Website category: sports
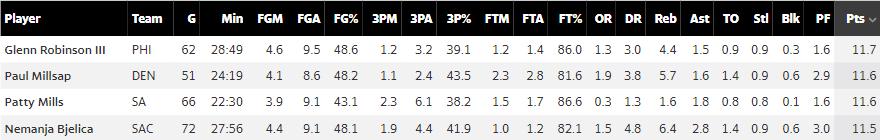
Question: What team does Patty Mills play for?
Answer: SA

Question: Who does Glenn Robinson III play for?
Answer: PHI

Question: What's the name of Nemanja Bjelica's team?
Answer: SAC

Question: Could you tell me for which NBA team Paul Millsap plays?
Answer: DEN

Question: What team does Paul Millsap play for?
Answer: DEN

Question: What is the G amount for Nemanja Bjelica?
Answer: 72

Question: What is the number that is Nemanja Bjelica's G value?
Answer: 72

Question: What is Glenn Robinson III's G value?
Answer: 62

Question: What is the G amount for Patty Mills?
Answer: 66

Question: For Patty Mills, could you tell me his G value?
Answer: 66

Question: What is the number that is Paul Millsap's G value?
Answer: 51

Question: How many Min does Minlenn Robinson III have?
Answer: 28:49

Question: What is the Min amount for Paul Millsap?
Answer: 24:19

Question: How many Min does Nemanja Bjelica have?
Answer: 27:56

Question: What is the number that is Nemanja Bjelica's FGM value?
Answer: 4.4

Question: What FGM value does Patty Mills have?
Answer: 3.9

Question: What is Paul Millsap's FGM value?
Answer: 4.1

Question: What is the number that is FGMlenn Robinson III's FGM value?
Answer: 4.6

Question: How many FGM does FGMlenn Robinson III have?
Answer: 4.6

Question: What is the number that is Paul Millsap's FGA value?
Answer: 8.6

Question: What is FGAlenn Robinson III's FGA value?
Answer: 9.5

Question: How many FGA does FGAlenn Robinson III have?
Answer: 9.5

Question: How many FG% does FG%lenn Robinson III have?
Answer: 48.6

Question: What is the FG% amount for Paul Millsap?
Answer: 48.2

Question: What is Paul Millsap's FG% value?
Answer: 48.2

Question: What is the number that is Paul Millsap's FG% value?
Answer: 48.2

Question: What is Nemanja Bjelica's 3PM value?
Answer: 1.9

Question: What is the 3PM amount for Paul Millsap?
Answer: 1.1

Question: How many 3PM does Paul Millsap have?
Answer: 1.1

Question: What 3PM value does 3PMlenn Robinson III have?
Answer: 1.2

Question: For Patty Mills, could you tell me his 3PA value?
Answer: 6.1

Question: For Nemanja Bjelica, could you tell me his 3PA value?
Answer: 4.4

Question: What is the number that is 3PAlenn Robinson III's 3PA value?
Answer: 3.2

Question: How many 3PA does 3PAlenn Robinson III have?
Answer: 3.2

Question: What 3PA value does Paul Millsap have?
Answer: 2.4

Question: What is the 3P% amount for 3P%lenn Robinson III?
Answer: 39.1

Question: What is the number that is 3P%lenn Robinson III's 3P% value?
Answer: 39.1

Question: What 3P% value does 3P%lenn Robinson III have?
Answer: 39.1

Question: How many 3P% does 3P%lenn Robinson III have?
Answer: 39.1

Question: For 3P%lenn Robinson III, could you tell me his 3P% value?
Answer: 39.1

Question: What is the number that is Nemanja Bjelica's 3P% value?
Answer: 41.9

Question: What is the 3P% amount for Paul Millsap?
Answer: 43.5

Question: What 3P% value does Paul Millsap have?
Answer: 43.5

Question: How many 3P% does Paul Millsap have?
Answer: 43.5

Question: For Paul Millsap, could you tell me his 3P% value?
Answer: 43.5

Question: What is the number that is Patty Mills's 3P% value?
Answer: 38.2

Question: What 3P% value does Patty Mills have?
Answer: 38.2

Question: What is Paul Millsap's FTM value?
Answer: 2.3

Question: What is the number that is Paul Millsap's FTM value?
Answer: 2.3

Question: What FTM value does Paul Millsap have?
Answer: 2.3

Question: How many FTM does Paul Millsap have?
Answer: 2.3

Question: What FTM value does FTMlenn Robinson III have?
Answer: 1.2

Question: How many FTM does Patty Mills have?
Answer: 1.5

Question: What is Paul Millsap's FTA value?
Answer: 2.8

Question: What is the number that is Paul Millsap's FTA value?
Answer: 2.8

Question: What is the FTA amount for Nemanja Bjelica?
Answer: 1.2

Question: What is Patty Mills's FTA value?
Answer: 1.7

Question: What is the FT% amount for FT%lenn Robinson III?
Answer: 86.0

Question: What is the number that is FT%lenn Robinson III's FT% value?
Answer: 86.0

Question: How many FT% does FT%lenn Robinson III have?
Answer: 86.0

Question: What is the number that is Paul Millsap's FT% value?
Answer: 81.6

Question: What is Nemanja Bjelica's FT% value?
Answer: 82.1

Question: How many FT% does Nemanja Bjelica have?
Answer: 82.1

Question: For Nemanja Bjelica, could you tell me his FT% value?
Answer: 82.1